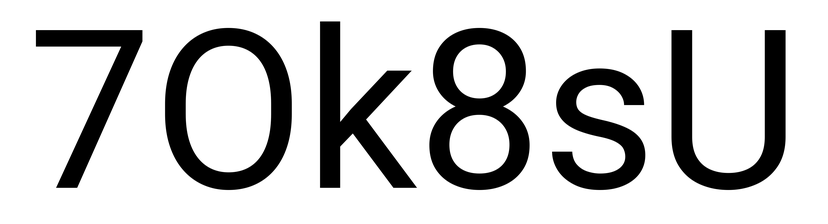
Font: Roboto_Regular